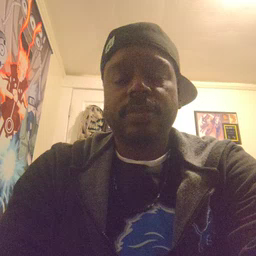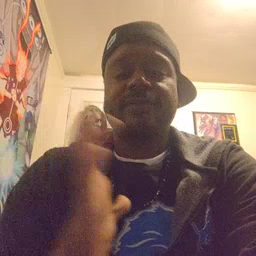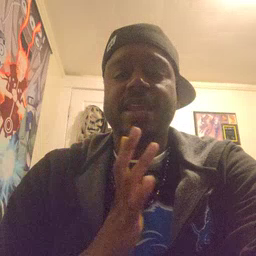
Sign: fine